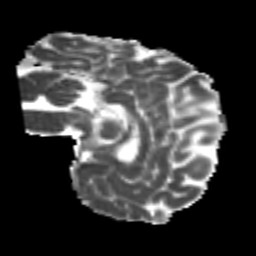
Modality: MD
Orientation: sagittal
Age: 25
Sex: male
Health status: healthy
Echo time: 0.074 s